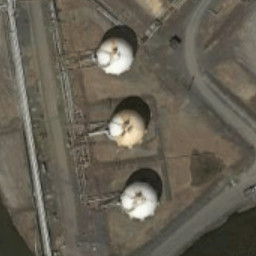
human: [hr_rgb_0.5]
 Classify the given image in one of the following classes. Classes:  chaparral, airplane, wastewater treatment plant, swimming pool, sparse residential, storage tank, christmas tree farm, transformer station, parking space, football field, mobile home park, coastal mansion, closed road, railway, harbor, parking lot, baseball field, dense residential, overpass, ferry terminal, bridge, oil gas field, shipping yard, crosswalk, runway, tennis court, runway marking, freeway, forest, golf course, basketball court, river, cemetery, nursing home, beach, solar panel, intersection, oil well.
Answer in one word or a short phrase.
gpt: storage tank